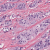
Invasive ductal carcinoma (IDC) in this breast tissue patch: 1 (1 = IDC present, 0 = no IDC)